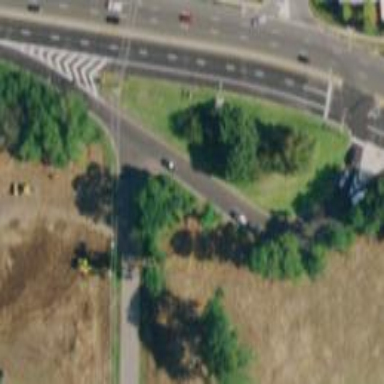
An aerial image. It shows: Trunk link highway with jughandle junction.